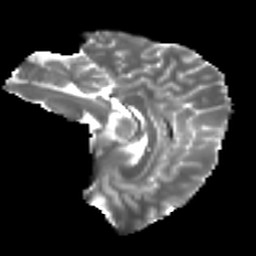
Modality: T2w
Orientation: sagittal
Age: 24
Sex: male
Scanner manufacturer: ge
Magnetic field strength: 3 T
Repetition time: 7.8 s
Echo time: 0.0609 s